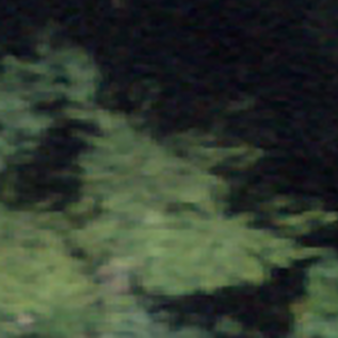
Label: other